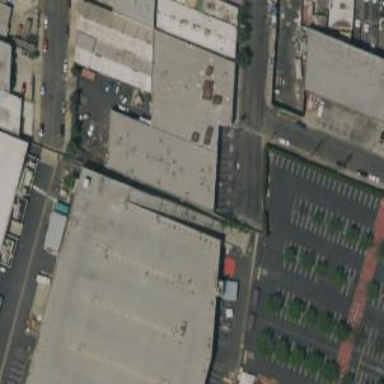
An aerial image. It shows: Warehouse building.